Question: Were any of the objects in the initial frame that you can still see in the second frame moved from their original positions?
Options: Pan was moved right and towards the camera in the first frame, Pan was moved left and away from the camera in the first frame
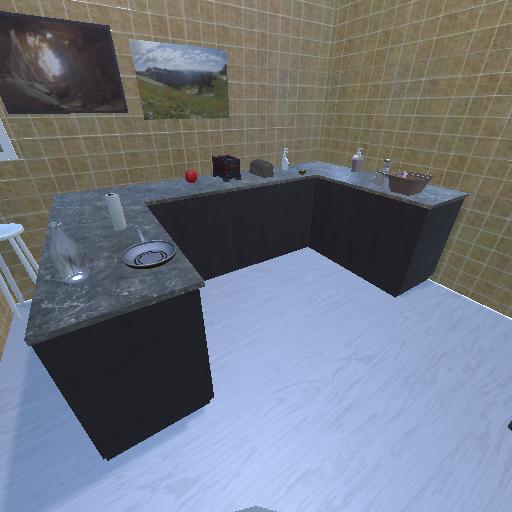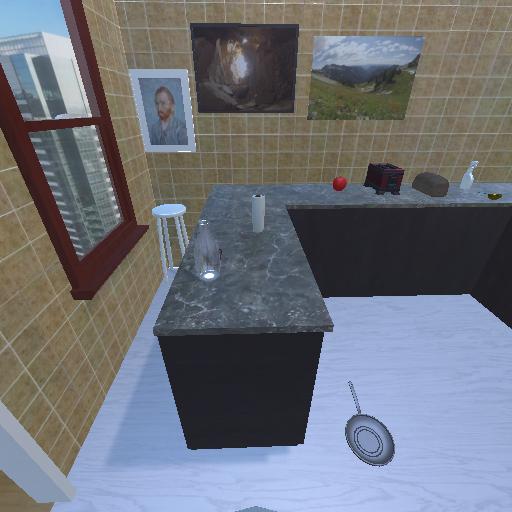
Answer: Pan was moved right and towards the camera in the first frame